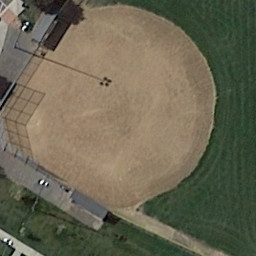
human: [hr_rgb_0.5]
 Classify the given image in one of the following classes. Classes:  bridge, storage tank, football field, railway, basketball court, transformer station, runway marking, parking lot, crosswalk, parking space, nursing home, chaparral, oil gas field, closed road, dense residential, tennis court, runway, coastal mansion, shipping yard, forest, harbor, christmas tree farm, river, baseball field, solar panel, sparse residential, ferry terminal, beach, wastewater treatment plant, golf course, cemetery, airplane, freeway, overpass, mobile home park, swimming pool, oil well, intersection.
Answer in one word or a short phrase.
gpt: baseball field